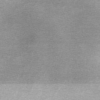
Label: dusty